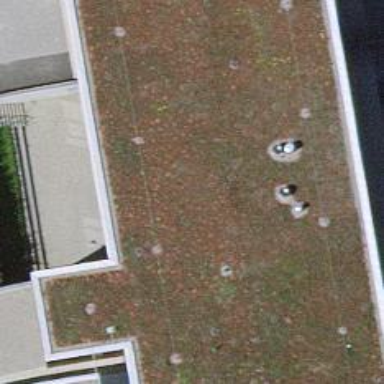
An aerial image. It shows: Flat roof kindergarten building.